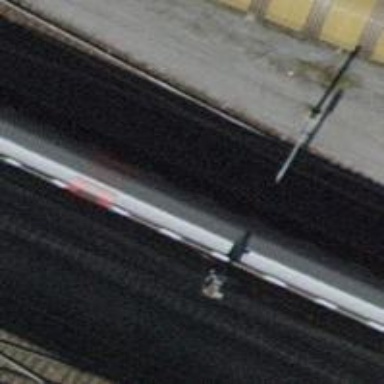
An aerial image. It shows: Single-track electrified railway with contact line.